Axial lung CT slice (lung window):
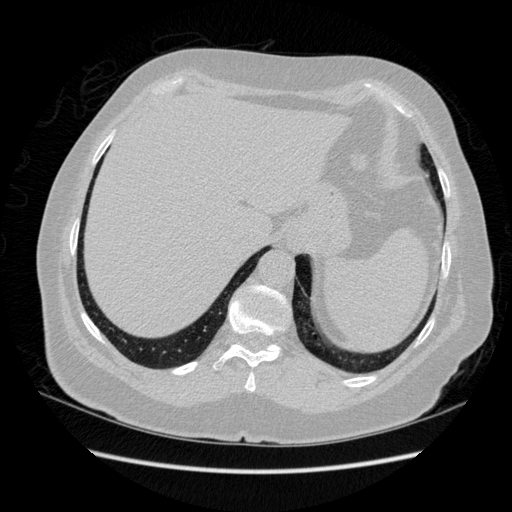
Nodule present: no